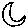
Label: moon